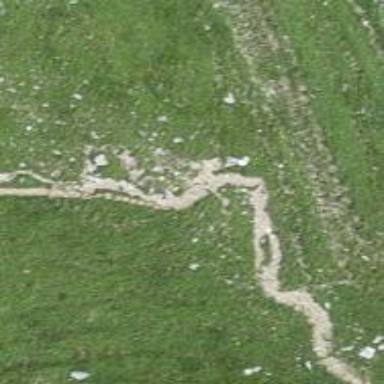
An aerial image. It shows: Path.